Field crop: maize
Growth stage: 2
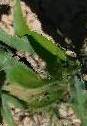
Species: maize